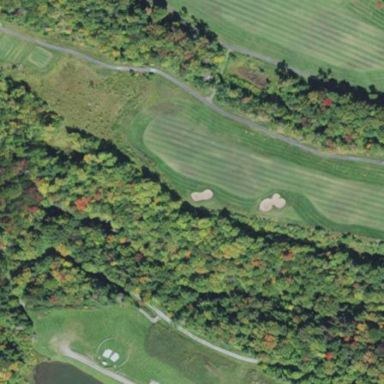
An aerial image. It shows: Golf rough area.